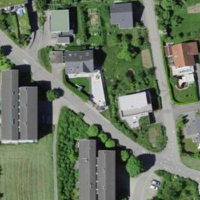
EUNIS habitat code: 54
Species observed at this site:
Lapsana communis